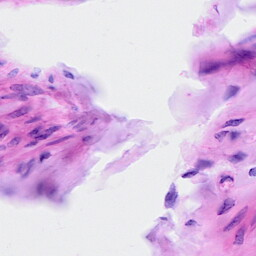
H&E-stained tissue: Ovarian